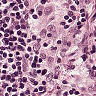
Metastatic tissue present: no